Interaction volume radius: 5 \u00c5
Interaction volume height: 20 \u00c5
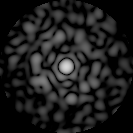
Disorder parameter: 0.8317